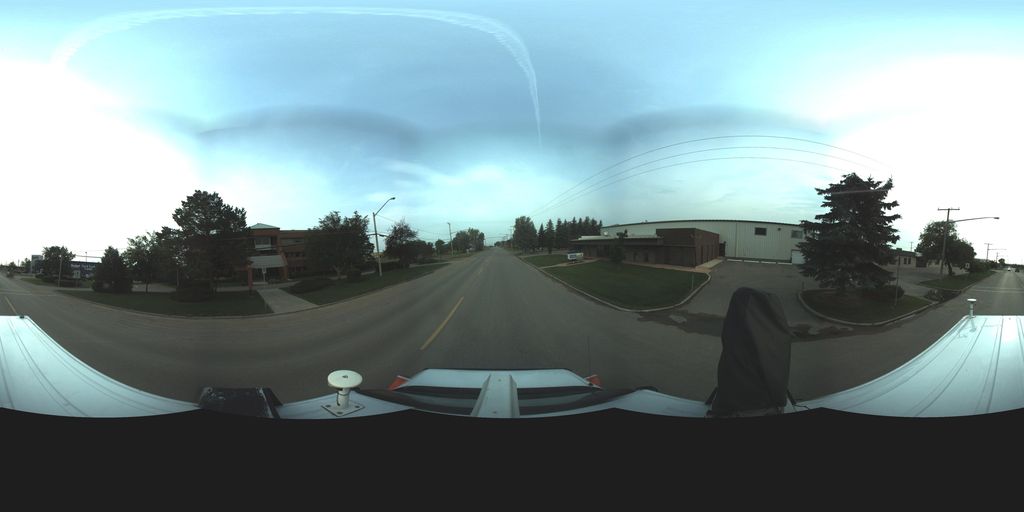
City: saskatoon